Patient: sex M, age 26
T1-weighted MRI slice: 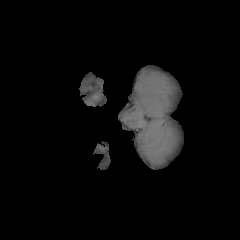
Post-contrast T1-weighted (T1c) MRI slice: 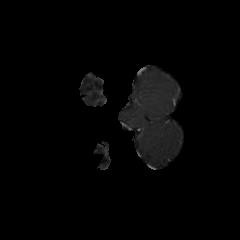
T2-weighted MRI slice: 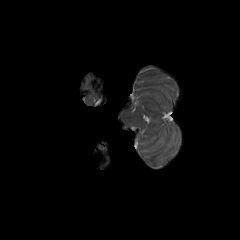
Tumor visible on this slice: no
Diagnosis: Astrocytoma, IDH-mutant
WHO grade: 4